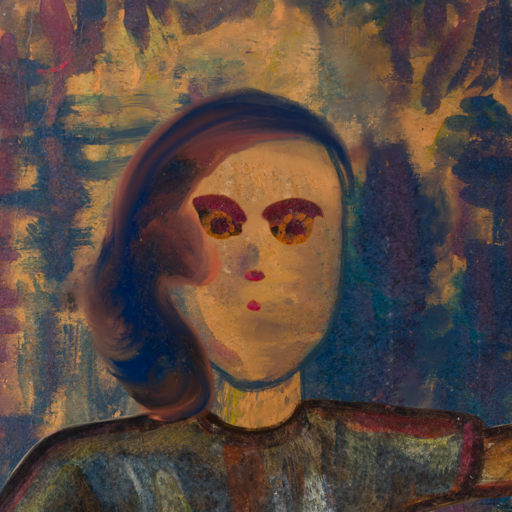
Background: InTheSun, Head And Neck Front: In_The_Sun, Face Front: Doll, Bust: Mosgoul, Hair Front: Mother_And_Son_Son, Head Accessory: Blank, Second Necklace: Blank, Necklace: Blank, Baby: Blank